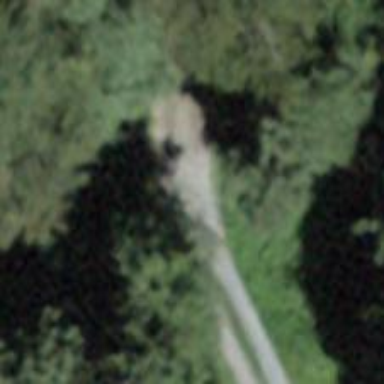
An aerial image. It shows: Culvert tunnel.